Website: crate-barrel
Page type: account-selection
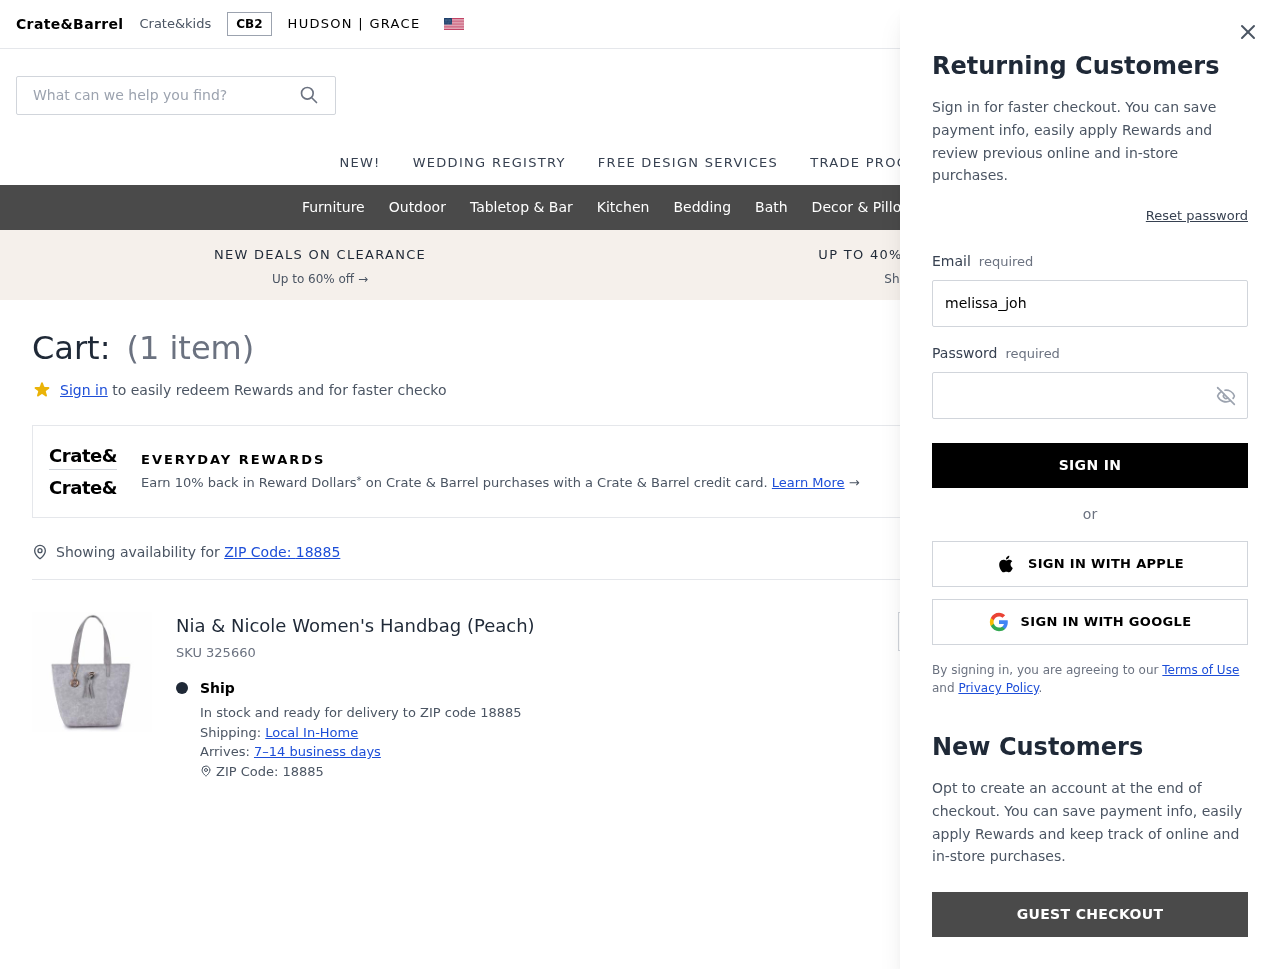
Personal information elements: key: PII_EMAIL
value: melissa_johnson@yahoo.com
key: PII_POSTCODE
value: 18885
Product elements: key: PRODUCT1_NAME
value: Nia & Nicole Women's Handbag (Peach)
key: PRODUCT1_QUANTITY
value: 1
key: PRODUCT1_SKU
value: SKU 325660
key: PRODUCT1_ORIGINAL_PRICE
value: $35.99
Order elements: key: ORDER_NUM_ITEMS
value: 1
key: ORDER_SUBTOTAL
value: $28.79
Search elements: key: HEADER_SEARCH
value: What can we help you find?